Question: I created a specific user control with two ComboBox, inherets from UserControl
'''
Public Class CodLibCombo : Inherits System.Windows.Forms.UserControl
'''
Then I needed a specific "Enabled" Property, that can Enable the two ComboBox inside. so I tried to use "Shadows" and "Overrides" to redefine it :
'''
Public WriteOnly Shadows Property Enabled() As Boolean
Set(ByVal Value As Boolean)
cbo1.Enabled = Value
cbo2.Enabled = Value
End Set
End Property
'''
But the problem is that I get two "Enabled" properties when I instanciate the new object.

Any help please !
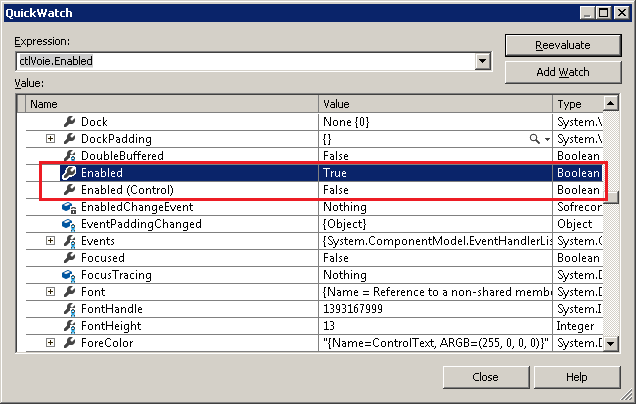
Answer: You do not need to create your own Enabled property as this is handled in the base class. If the control has the Enabled property set to False then all controls in your user control will be set to False as well. No code is needed for this.
Note that by default the Enabled property of a control has no visible effect at design-time only at run-time, so you need to run your program so see the change.